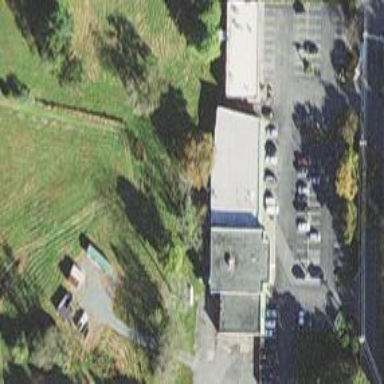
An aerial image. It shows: Veterinary facility.